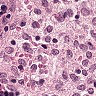
Metastatic tissue present: no